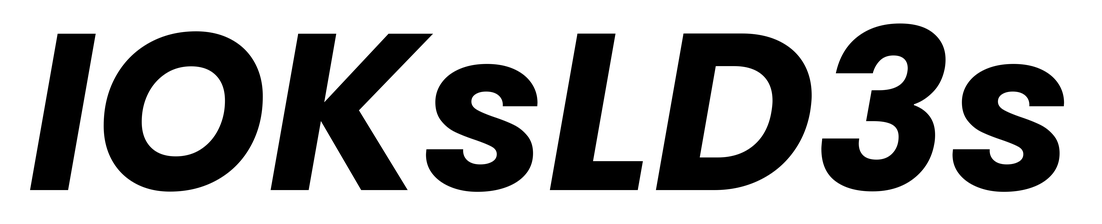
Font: Poppins-BoldItalic